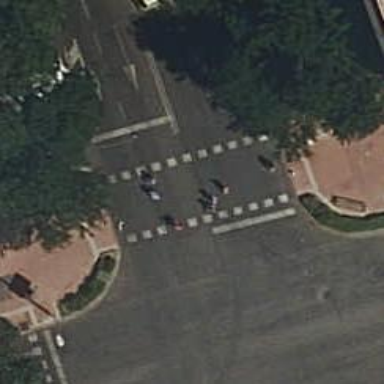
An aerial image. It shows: Road crossing with traffic signals.